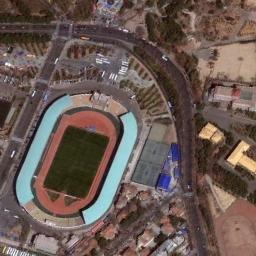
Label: stadium